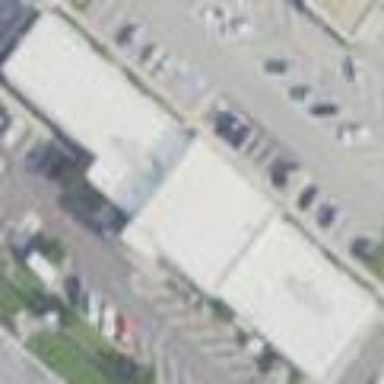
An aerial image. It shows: Industrial building.